Question: I hope you all are doing just fine.
I have a little problem when creating a route on google maps:
I create polygons dinamically from information stored in a database and I want an alert to be shown when the route I create passes by the polygon.
The problem is that no markers are generated inside the polygon, therefore no alert is shown, so I want to know if there is walkaround for this.
This is the code I use:
'''
<script src="https://maps.googleapis.com/maps/api/js?libraries=geometry&v=3.exp&signed_in=true"></script>
<script>
var posiciones;
var rendererOptions = {
draggable: true
};
var directionsDisplay = new google.maps.DirectionsRenderer(rendererOptions);
var directionsService = new google.maps.DirectionsService();
var map;
var polys = new Array();
var resultado;
var routCoordinates;
var respuesta;
var myPolygons = [
<asp:Repeater ID='rptMarkers' runat='server'>
<ItemTemplate>
{
"name": '<%# Eval("carajo") %>',
"coordinates": [
'<%# Eval("poligono1") %>',
'<%# Eval("poligono2") %>',
'<%# Eval("poligono3") %>',
'<%# Eval("poligono4") %>'
]
}
</ItemTemplate>
<SeparatorTemplate>
,
</SeparatorTemplate>
</asp:Repeater>
];
function drawPolygon(poly, polyLabel) {
var options = {
paths: poly,
strokeColor: '#AA2143',
strokeOpacity: 1,
strokeWeight: 2,
fillColor: "#FF6600",
fillOpacity: 0.7,
polyTitle: polyLabel
};
newPoly = new google.maps.Polygon(options);
newPoly.setMap(map);
polys.push(newPoly);
}
function sendPolygonForDrawing() {
for (var i = 0; i < myPolygons.length; i++) {
poly = new Array();
var coord = myPolygons[i].coordinates;
var lng = coord.length;
for (var j = 0; j < lng; j++) {
var longit_Latid = coord[j].split(',');
poly.push(new google.maps.LatLng(parseFloat(longit_Latid[0]), parseFloat(longit_Latid[1])));
}
drawPolygon(poly, myPolygons[i].name);
poly.pop();
}
}
var trucka = new google.maps.LatLng(21.984797, -102.27668);
function initialize() {
var mapOptions = {
zoom: 12,
center: trucka
};
map = new google.maps.Map(document.getElementById('map-canvas'), mapOptions);
directionsDisplay.setMap(map);
//directionsDisplay.setPanel(document.getElementById('directionsPanel'));
directionsDisplay.setPanel(document.getElementById('hola'));
google.maps.event.addListener(directionsDisplay, 'directions_changed', function () {
computeTotalDistance(directionsDisplay.getDirections());
});
calcRoute();
}
function fncRouteZoneIntersection(response) {
//var myRoute = response.routes[0].legs[1];
var myRoute = response.routes[0].overview_path;
var lngLatCordinates = new Array();
// for (var i = 0; i < myRoute.steps.length; i++) {
for (var i = 0; i < myRoute.length; i++) {
var marker = new google.maps.Marker({
map: map,
// position: myRoute.steps[i].start_point
position: myRoute[i]
});
// lngLatCordinates.push(myRoute.steps[i].start_point);
lngLatCordinates.push(myRoute[i]);
}
return lngLatCordinates;
}
function calcRoute() {
sendPolygonForDrawing();
var lat = document.getElementById('hdnLatitudOrigen').value;
var lon = document.getElementById('hdnLongitudOrigen').value;
var request = {
origin: new google.maps.LatLng(lat, lon),
destination: new google.maps.LatLng(document.getElementById('hdnLatitudDestino').value, document.getElementById('hdnLongitudDestino').value),
waypoints: [
{ location: new google.maps.LatLng(document.getElementById('hdnLatitudParada1').value, document.getElementById('hdnLongitudParada1').value) }
/*{ location: new google.maps.LatLng(document.getElementById('hdnLatitudParada2').value, document.getElementById('hdnLongitudParada2').value) },
{ location: new google.maps.LatLng(document.getElementById('hdnLatitudParada3').value, document.getElementById('hdnLongitudParada3').value) },
{ location: new google.maps.LatLng(document.getElementById('hdnLatitudParada4').value, document.getElementById('hdnLongitudParada4').value) },
{ location: new google.maps.LatLng(document.getElementById('hdnLatitudParada5').value, document.getElementById('hdnLongitudParada5').value) }*/
],
travelMode: google.maps.TravelMode.DRIVING,
provideRouteAlternatives: true,
avoidHighways: false,
avoidTolls: false
};
directionsService.route(request, function (response, status) {
if (status == google.maps.DirectionsStatus.OK) {
directionsDisplay.setDirections(response);
respuesta = response;
var routCoordinates = fncRouteZoneIntersection(response);//this function populates the routCoordinates with the JSON data of the route.
var exist = new Array();
for (var i = 0; i < polys.length; i++) {//polys holds all polygons objects.
for (var j = 0; j < routCoordinates.length; j++){
// if (google.maps.geometry.poly.containsLocation(new google.maps.LatLng(routCoordinates[j].k, routCoordinates[j].A), polys[i]) == true){
if (google.maps.geometry.poly.containsLocation(routCoordinates[j], polys[i]) == true) {
//alert('CARAJO!');
alert(polys[i].polyTitle);
exist.push(polys[i].polyTitle);
break;
/*this breaks the loop checking when a point is found inside a polygon
and go check the next one, because knowing that one point of the route is
inside a polygon is enough*/
}
}
}
google.maps.event.addListener(directionsDisplay, 'directions_changed', updateInfo);
updateInfo();
}
});
}
function calcularPaso(){
var tolo = fncRouteZoneIntersection(respuesta);
var existe = new Array();
for (var i = 0; i < polys.length; i++) {
for (var j = 0; j < tolo.length; j++) {
if (google.maps.geometry.poly.containsLocation(tolo[j], polys[i]) == true) {
//alert('simon');
}
}
}
}
function updateInfo() {
//alert('carajo')
posiciones = '';
var route = directionsDisplay.getDirections().routes[0];
// var routes = response.routes;
var points = route.overview_path;
var ul = document.getElementById("vertex");
var elems = ul.getElementsByTagName("li")
for (var i = 0; i < elems.length; i++) {
elems[i].parentNode.removeChild(elems[i]);
}
for (var i = 0; i < points.length; i++) {
var li = document.createElement('li');
li.innerHTML = getLiText(points[i]);
ul.appendChild(li);
posiciones = posiciones + getLiText(points[i]);
}
document.getElementById("txtResultado").value = posiciones;
//document.getElementById("hdnResultado").value = posiciones;
calcularPaso();
}
function getLiText(point) {
var lat = point.lat(),
lng = point.lng();
return "2 " + lng + "," + lat;
return lat + ",2 " + lng + ",";
}
function computeTotalDistance(result) {
var total = 0;
var myroute = result.routes[0];
for (var i = 0; i < myroute.legs.length; i++) {
total += myroute.legs[i].distance.value;
}
total = total / 1000.0;
document.getElementById('total').innerHTML = total + ' km';
}
google.maps.event.addDomListener(window, 'load', initialize);
<div id="map-canvas" style="width: 100%; height: 400px"></div>
<div id="hola">
<label>Puntos</label>
<ul id="vertex" runat="server"></ul>
</div>
<div id="directionsPanel" style="width: 30%; height: 600px;">
<p>
Total Distance: <span id="total"></span>
</p>
</div>
'''
On the image I am sending, you can see the polygon colored in yellow.
Hope you can help.
Thanks!
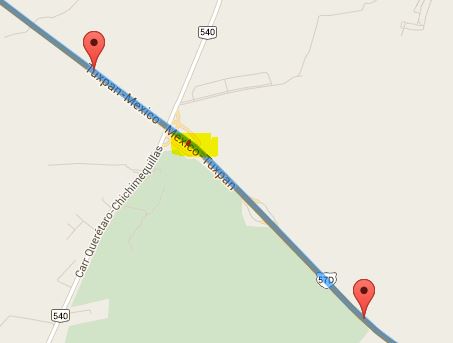
Answer: You can use '[containsLocation(point:LatLng, polygon:Polygon)][1]' method in the geometry library. You can use this to find whether a given point falls within a polygon, pass the point and the polygon to google.maps.geometry.poly.containsLocation(). The functions returns true if the point is within the polygon or on its edge.
<URL>